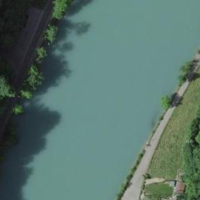
EUNIS habitat code: 53
Species observed at this site:
Vicia sepium
Hirundo rustica